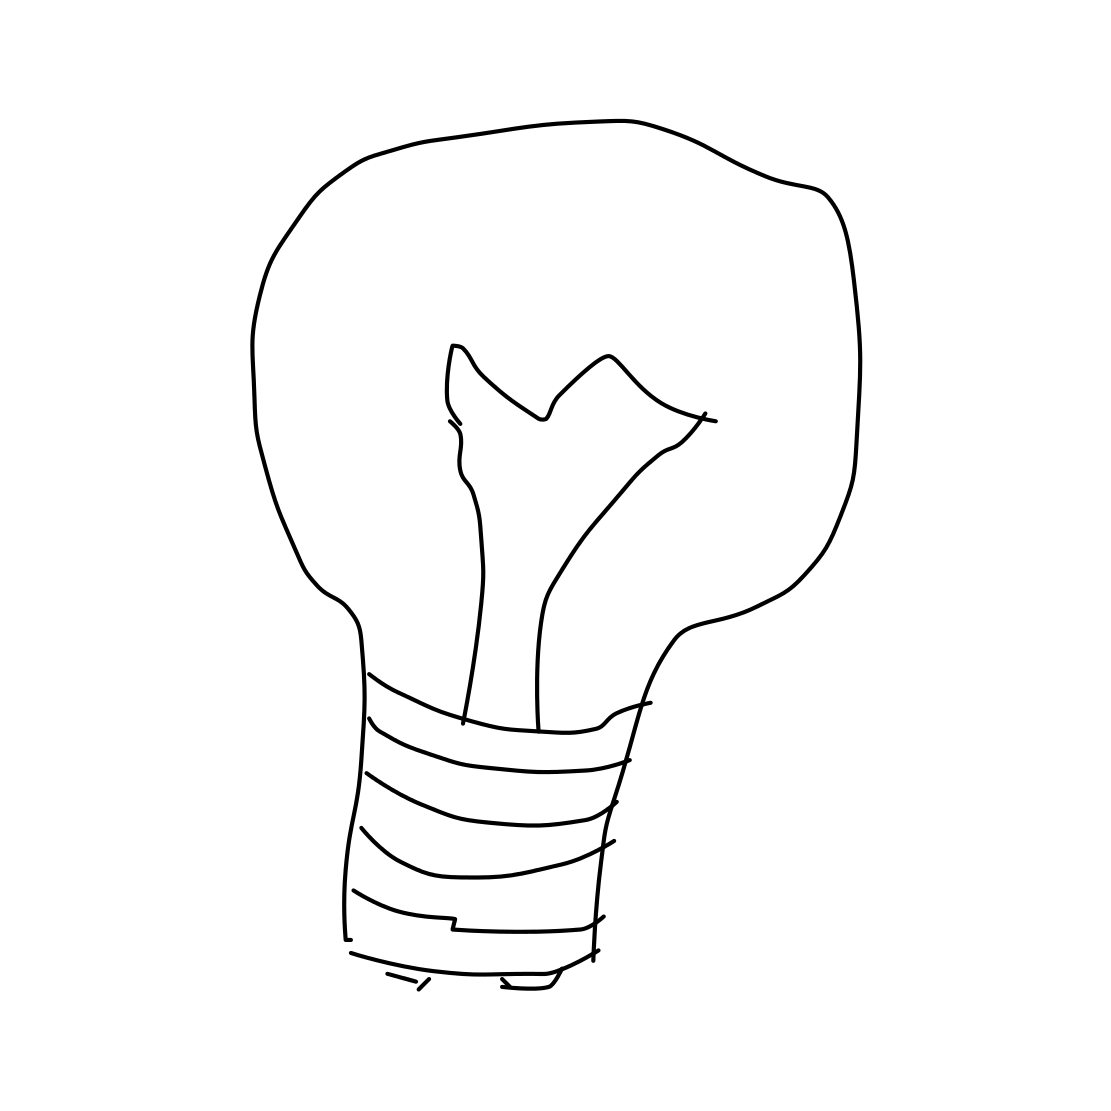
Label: lightbulb